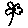
Label: flower